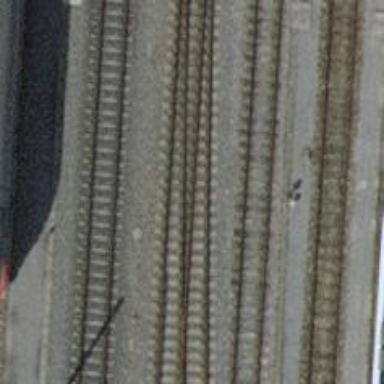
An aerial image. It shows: Rail siding with electrified contact lines for trains.